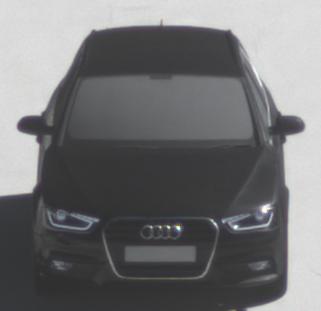
Make: Audi
Model: A4 Avant 1.8 TFSI
Detailed model: A4 (B8) Avant
Model produced from: 2012/02
Model produced until: 2015/04
Doors: 5
Color: black
Road condition: dry road
Daytime: midday
Contrast: high contrast